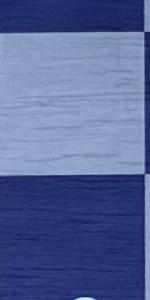
Label: Empty